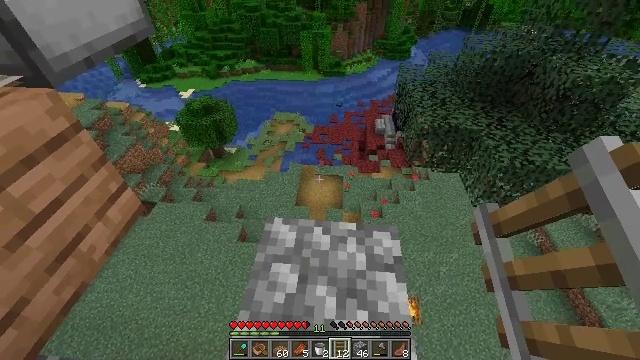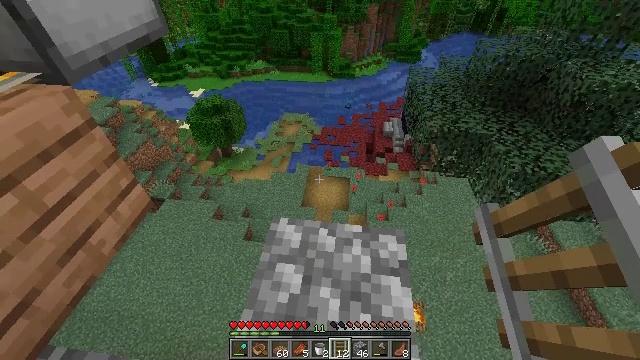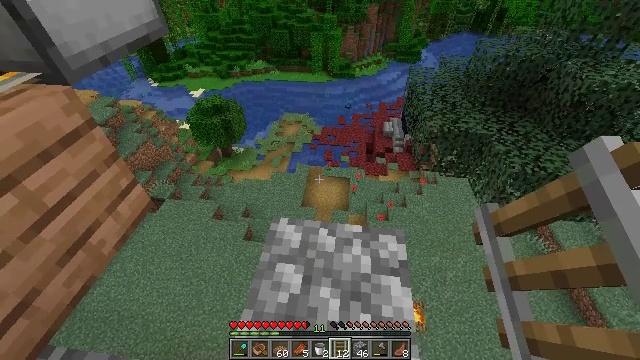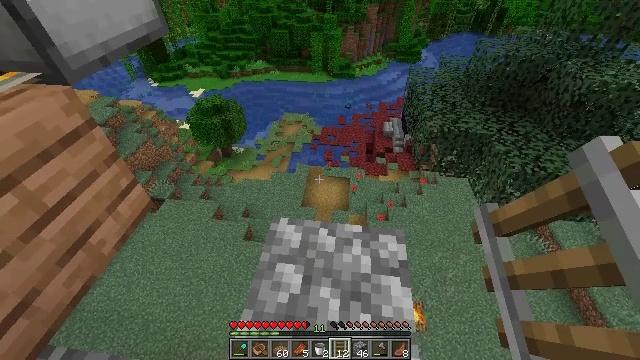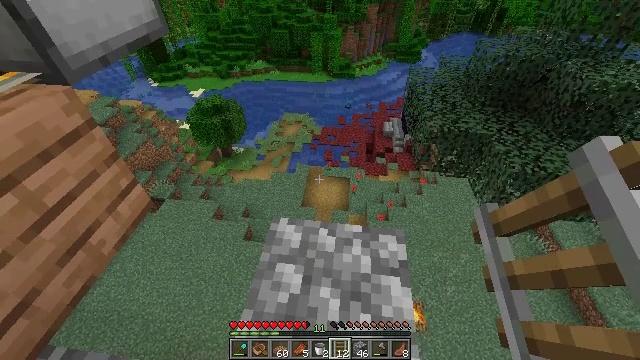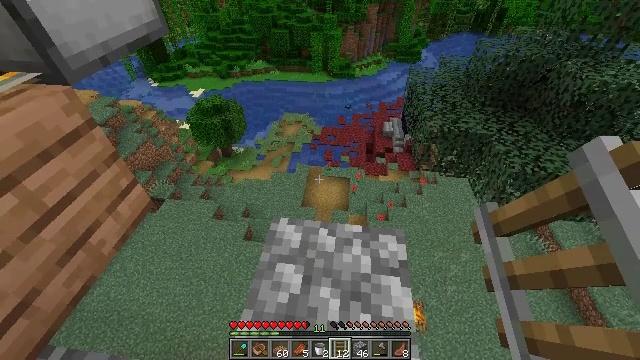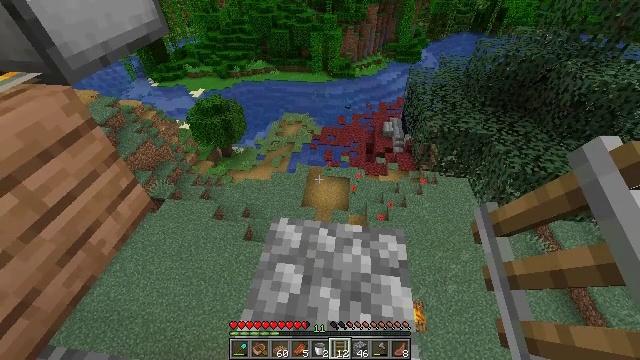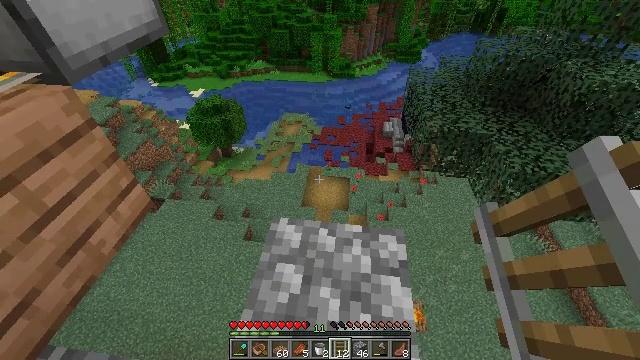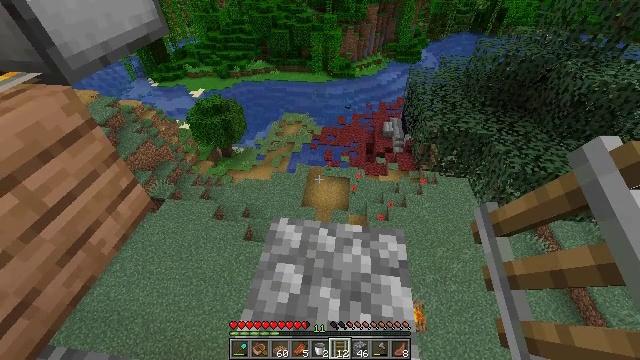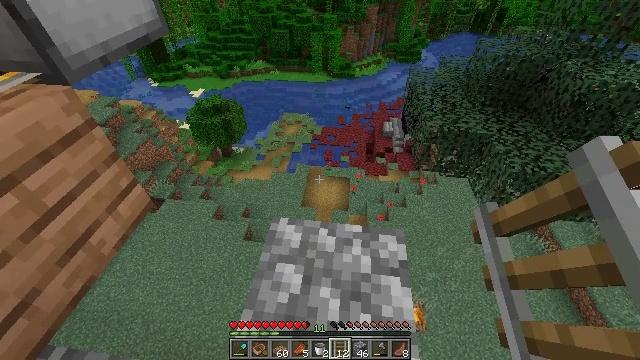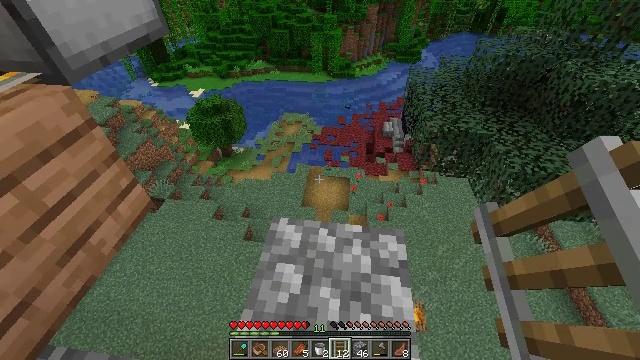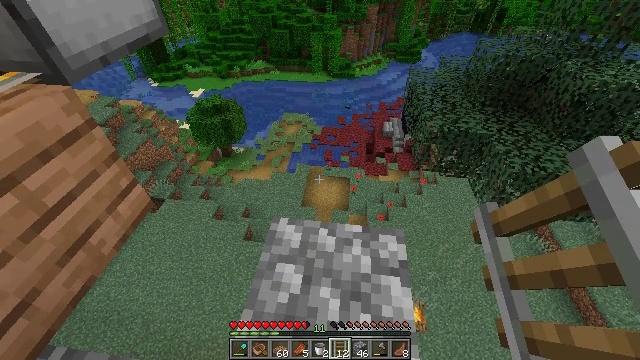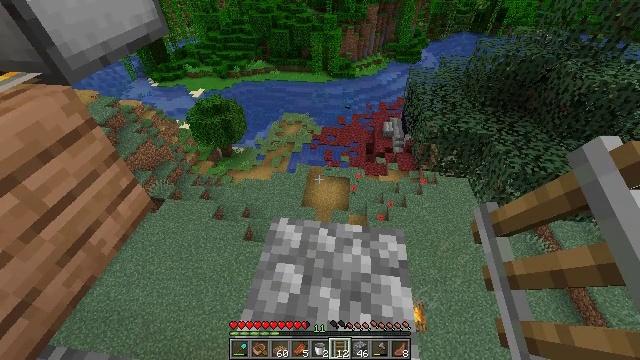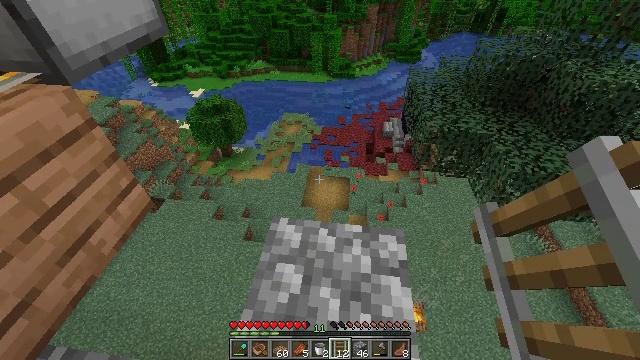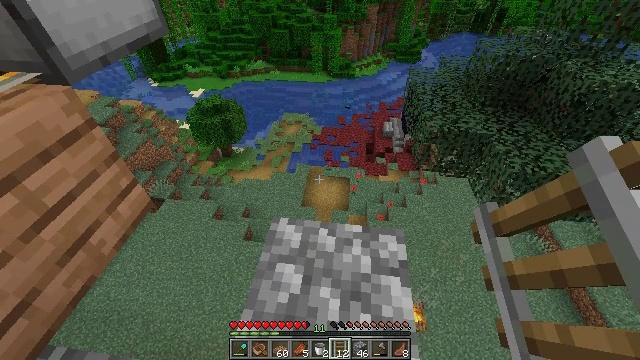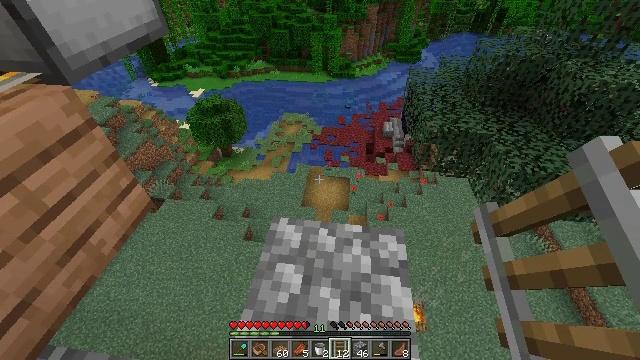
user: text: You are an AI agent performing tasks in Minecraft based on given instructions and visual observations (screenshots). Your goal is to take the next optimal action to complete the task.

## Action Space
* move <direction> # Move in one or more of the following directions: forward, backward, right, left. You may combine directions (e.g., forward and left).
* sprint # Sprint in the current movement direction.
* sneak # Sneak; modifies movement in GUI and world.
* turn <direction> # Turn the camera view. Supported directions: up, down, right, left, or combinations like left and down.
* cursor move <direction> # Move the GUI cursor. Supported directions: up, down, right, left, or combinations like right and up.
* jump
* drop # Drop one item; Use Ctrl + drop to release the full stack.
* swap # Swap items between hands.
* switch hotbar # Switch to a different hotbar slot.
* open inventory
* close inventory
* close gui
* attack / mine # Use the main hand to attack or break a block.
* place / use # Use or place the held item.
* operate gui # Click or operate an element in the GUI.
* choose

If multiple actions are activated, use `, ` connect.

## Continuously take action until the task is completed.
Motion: motion action
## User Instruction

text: Utilize a spruce plank to craft a spruce button.
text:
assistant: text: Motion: turn left
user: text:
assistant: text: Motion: no_op
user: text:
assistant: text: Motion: no_op
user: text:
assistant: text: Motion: no_op
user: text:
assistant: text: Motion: no_op
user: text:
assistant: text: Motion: no_op
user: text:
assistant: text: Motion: no_op
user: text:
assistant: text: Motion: no_op
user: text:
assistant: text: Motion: no_op
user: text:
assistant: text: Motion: no_op
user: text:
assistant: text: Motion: no_op
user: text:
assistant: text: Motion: no_op
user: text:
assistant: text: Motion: no_op
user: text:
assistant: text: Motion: no_op
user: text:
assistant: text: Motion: no_op
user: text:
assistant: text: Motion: no_op
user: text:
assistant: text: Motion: no_op
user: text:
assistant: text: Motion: no_op
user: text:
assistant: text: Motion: no_op
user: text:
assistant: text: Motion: no_op
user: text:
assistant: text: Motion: no_op
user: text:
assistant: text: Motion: no_op
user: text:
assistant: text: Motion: no_op
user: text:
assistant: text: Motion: no_op
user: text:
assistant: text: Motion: no_op
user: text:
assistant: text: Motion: no_op
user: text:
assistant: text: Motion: no_op
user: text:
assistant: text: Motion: no_op
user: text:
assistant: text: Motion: no_op
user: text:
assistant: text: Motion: no_op